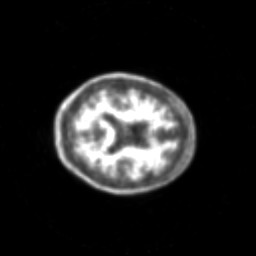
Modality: PET
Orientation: axial
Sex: female
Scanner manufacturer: siemens